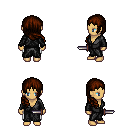
a pixel art fantasy rpg character, female body template, human, tanned skin, gray robe, white pants, brown right-swept hairstyle, dagger, four views (front, back, left, right), 2x2 character sprite sheet, small pixel art, hard edges, no anti-aliasing